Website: crate-barrel
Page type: billing-address
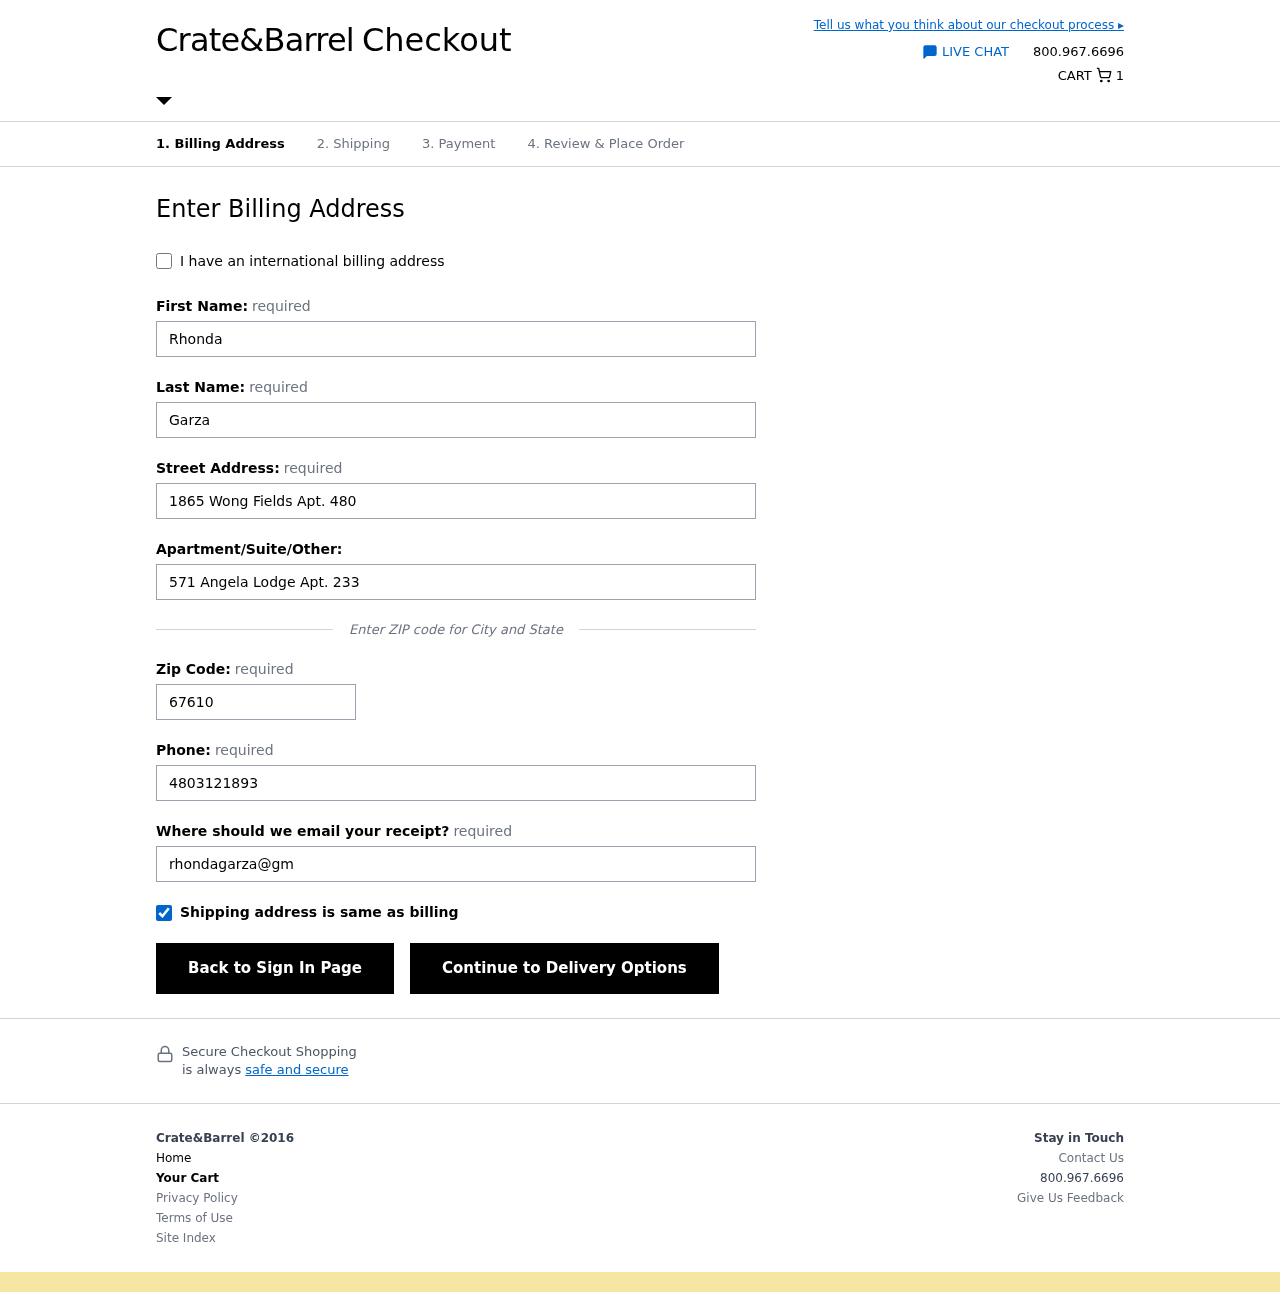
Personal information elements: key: PII_EMAIL
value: rhondagarza@gmail.com
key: PII_FIRSTNAME
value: Rhonda
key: PII_LASTNAME
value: Garza
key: PII_PHONE
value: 4803121893
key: PII_POSTCODE
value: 67610
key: PII_STREET
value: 1865 Wong Fields Apt. 480
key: PII_STREET2
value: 571 Angela Lodge Apt. 233
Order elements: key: ORDER_NUM_ITEMS
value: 1